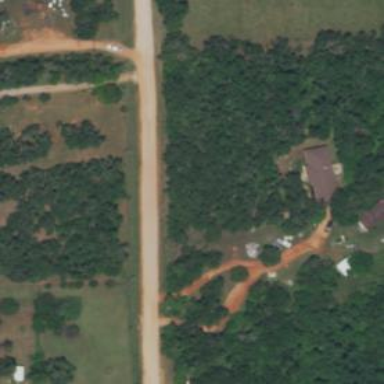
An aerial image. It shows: Unclassified road.